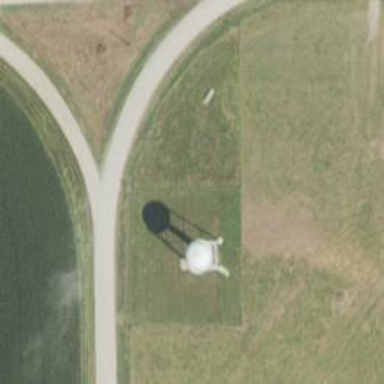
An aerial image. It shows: Water tower that is man-made.